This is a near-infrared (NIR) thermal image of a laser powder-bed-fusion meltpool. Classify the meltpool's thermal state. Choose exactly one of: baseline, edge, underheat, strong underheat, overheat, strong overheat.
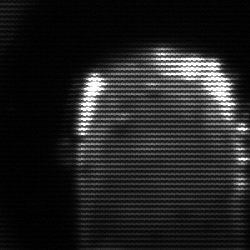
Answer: baseline